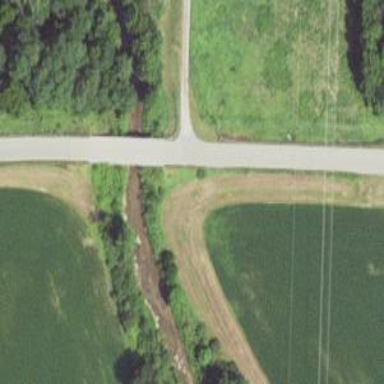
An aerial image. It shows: Tertiary road passing over bridge.